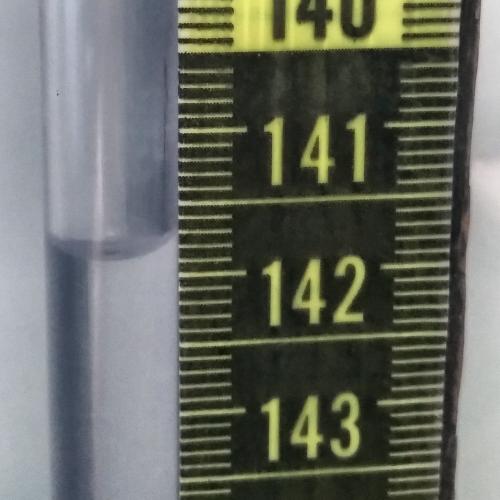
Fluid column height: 141.8 cm